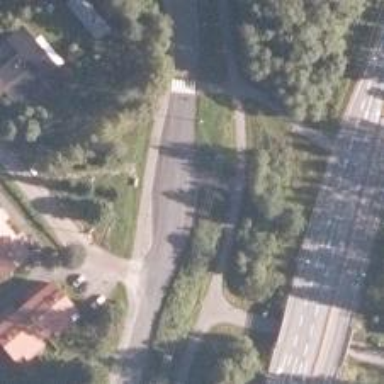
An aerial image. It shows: Footway along the road.